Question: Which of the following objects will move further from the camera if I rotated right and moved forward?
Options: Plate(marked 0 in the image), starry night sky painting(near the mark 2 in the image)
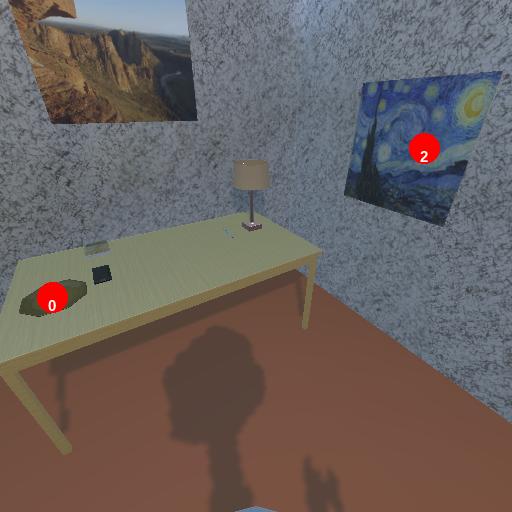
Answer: Plate(marked 0 in the image)